Interaction volume radius: 5 \u00c5
Interaction volume height: 10 \u00c5
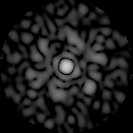
Disorder parameter: 0.8479